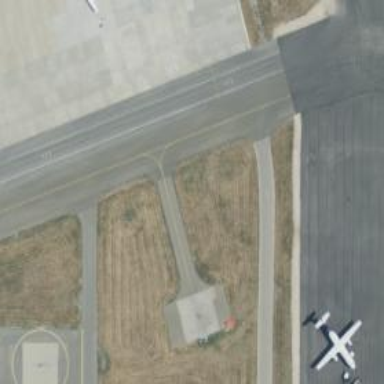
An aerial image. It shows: Airport service road with asphalt surface.